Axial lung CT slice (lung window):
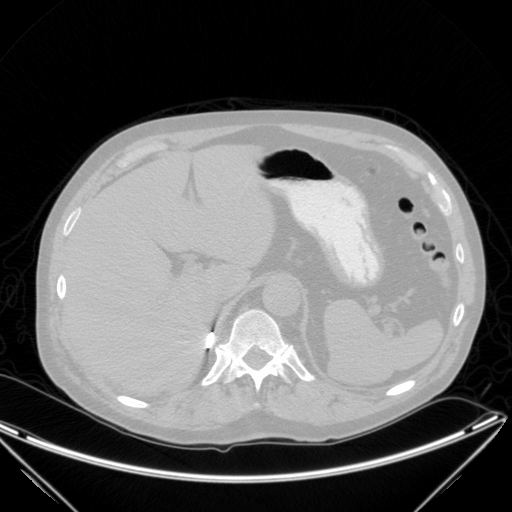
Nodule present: no